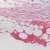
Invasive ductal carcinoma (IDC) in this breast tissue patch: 0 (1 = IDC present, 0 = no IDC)